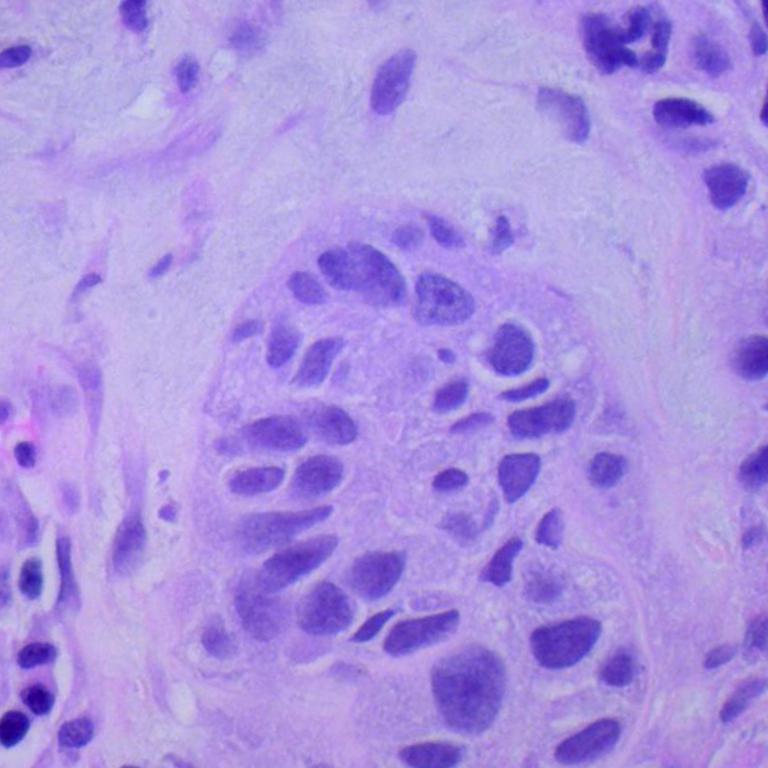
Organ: lung
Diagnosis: squamous carcinomas